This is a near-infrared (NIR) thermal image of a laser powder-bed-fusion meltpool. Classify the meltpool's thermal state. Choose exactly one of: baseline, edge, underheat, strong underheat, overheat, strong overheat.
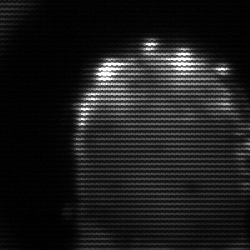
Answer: baseline